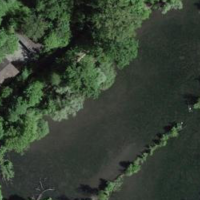
EUNIS habitat code: 14
Species observed at this site:
Certhia brachydactyla
Corvus corone
Fulica atra
Dendrocopos major
Aegithalos caudatus
Buteo buteo
Sylvia atricapilla
Poecile palustris
Phylloscopus collybita
Gallinula chloropus
Cygnus olor
Dendrocoptes medius
Lampyris noctiluca
Garrulus glandarius
Columba livia
Picus viridis
Cyanistes caeruleus
Anas platyrhynchos
Alopochen aegyptiaca
Troglodytes troglodytes
Corvus frugilegus
Fringilla coelebs
Columba palumbus
Turdus merula
Stenomax aeneus
Mareca strepera
Parus major
Oriolus oriolus
Coccothraustes coccothraustes